Aerial crown-view tile of a tropical tree (Barro Colorado Island, Panama), acquired 20240611:
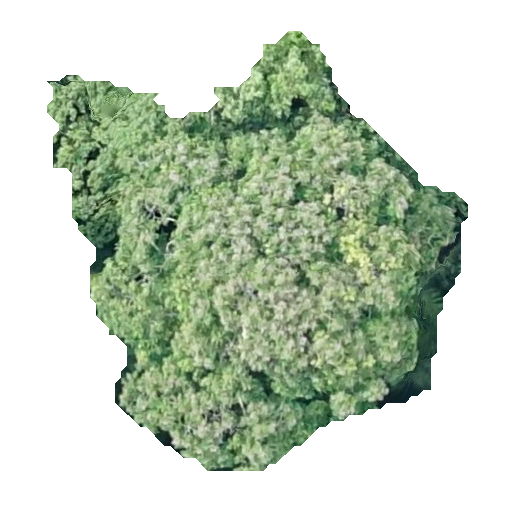
Species: Dipteryx oleifera
GBIF accepted scientific name: Dipteryx oleifera
Crown area: 185.809 m²